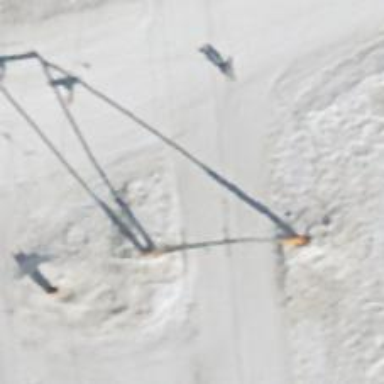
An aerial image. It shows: Pylon used for aerialway.